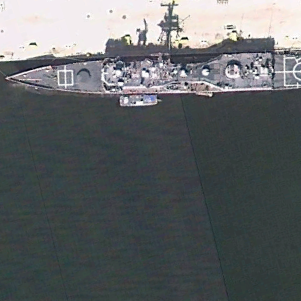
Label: Ticonderoga-class_cruiser